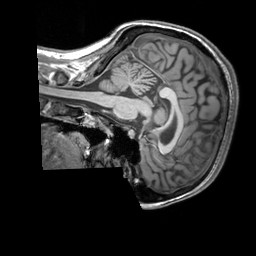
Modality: T1w
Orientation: sagittal
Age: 22
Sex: female
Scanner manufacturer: siemens
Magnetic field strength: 3 T
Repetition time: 2.3 s
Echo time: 0.00303 s